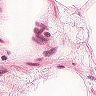
Metastatic tissue present: no